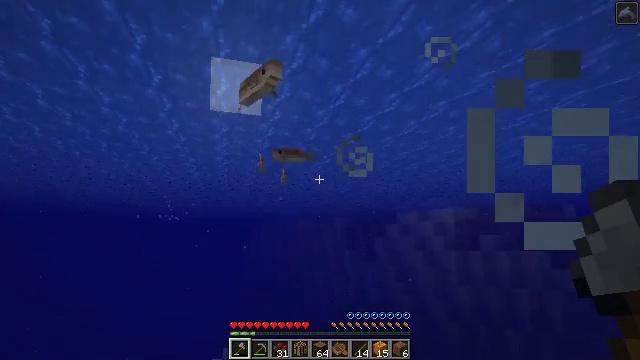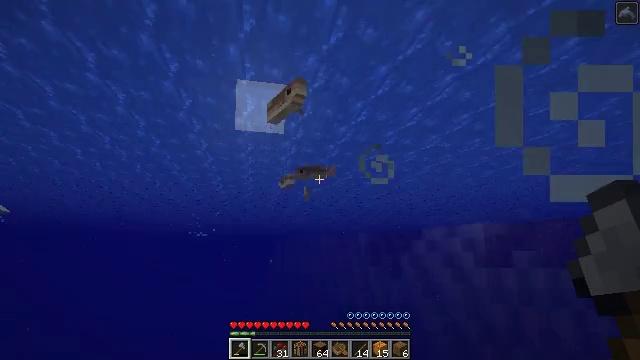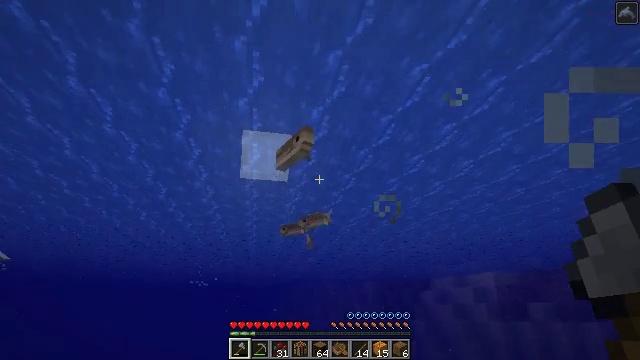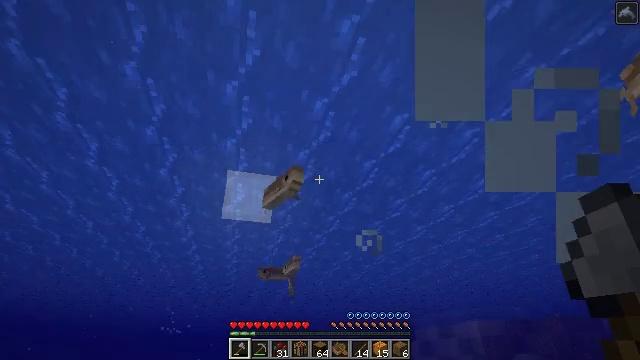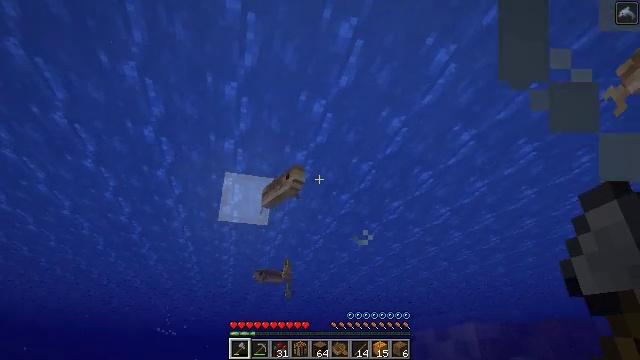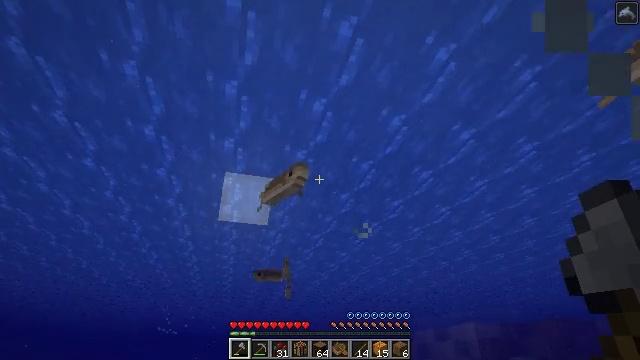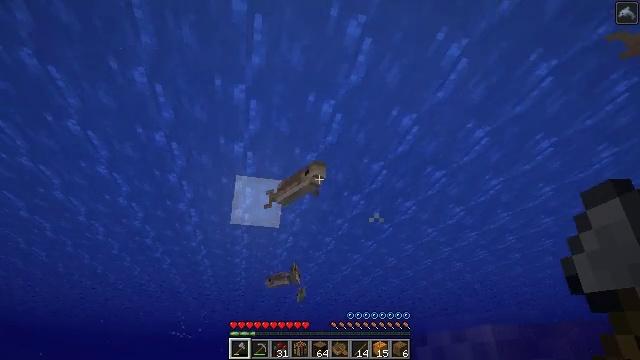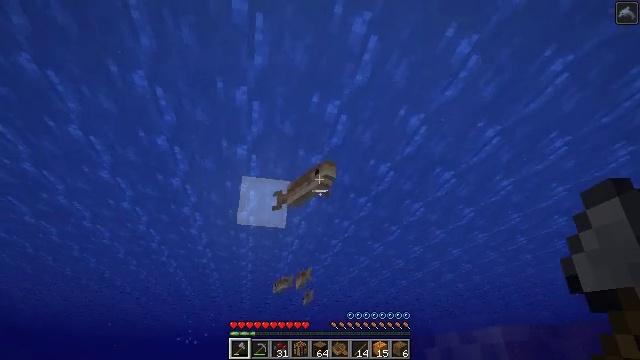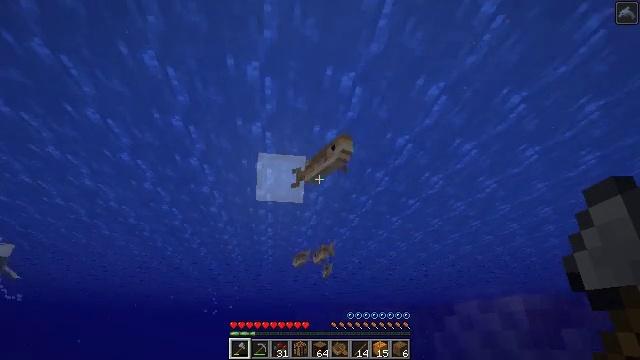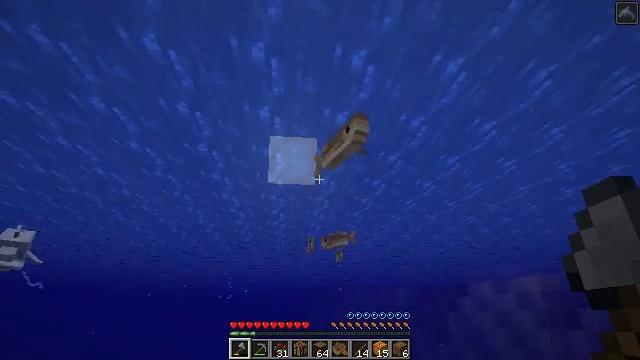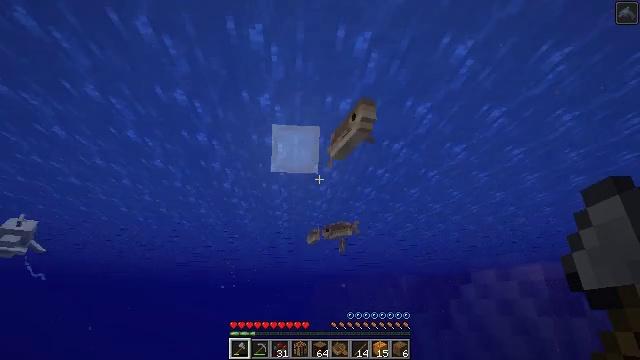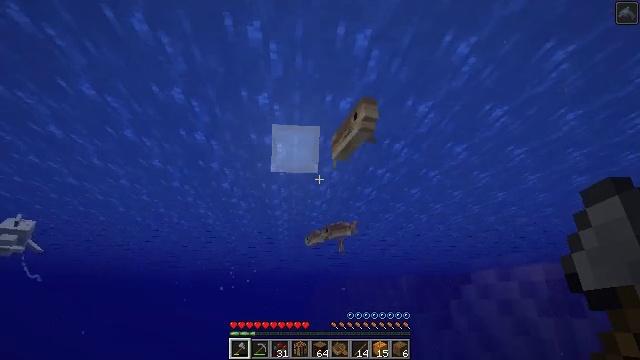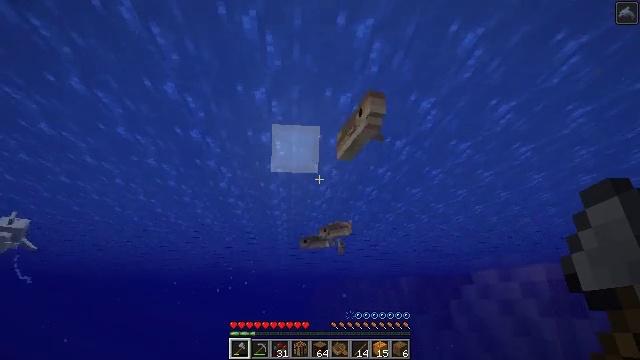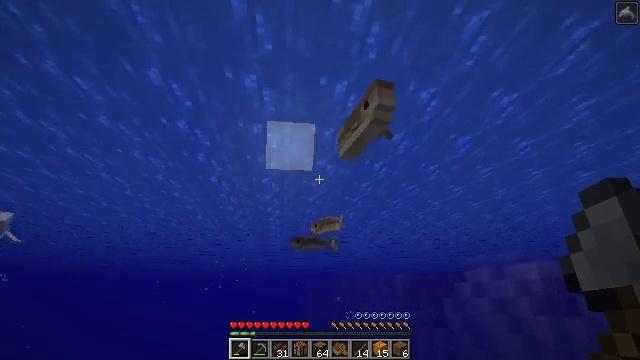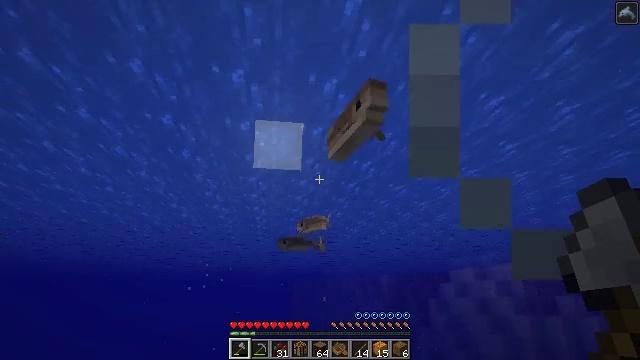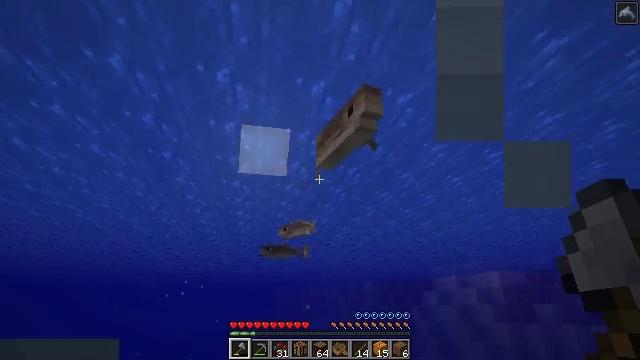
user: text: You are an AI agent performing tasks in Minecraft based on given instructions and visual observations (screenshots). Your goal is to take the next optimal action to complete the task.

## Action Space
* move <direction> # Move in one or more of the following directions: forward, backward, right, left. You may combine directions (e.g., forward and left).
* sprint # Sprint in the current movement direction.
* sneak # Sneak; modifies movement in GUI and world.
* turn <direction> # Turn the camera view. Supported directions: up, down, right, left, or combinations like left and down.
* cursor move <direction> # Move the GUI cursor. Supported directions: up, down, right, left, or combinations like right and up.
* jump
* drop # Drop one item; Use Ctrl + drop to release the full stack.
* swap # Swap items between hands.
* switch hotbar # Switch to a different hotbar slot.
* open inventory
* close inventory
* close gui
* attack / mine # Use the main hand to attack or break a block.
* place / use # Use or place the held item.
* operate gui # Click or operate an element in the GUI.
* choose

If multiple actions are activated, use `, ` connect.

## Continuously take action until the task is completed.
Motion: motion action
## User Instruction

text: Kill the cod.
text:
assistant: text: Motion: move forward, turn left and up
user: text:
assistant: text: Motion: move forward, turn up
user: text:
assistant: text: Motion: move forward, turn right and up
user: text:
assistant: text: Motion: move forward
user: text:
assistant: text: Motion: move forward, jump
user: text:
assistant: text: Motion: move forward, turn left, jump
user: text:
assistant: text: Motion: move forward, turn left, jump
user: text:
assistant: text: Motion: move forward, turn left and down, jump
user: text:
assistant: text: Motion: move forward, turn left and down
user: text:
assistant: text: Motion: move forward, turn down
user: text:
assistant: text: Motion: move forward
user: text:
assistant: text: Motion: no_op
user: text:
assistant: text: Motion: turn right
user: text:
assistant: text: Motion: turn right
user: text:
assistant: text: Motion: move forward, turn right and up
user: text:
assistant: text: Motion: move forward, turn right and up
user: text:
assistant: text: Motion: move forward, turn right and up
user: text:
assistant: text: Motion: move forward, turn right and up
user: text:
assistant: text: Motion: move forward, turn right and up
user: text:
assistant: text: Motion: attack / mine
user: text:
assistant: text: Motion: attack / mine
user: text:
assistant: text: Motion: turn right and up, attack / mine
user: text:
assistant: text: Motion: no_op
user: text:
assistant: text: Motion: turn left and down
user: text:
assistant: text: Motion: turn left and down
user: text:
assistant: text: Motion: turn left and down
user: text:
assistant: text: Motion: turn left and down
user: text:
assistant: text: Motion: turn left and down
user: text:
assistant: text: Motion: no_op
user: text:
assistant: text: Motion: no_op